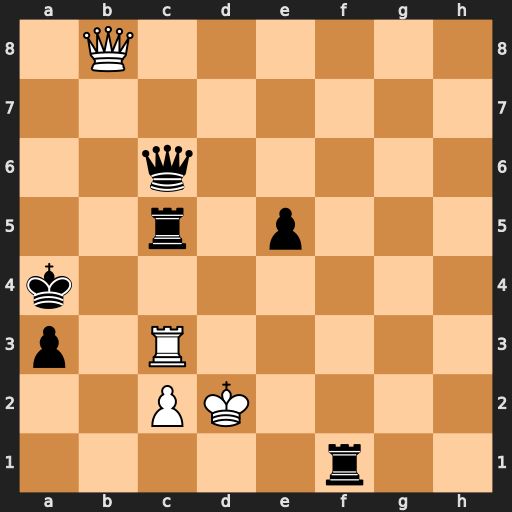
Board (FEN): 1Q6/8/2q5/2r1p3/k7/p1R5/2PK4/5r2
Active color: w
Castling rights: -
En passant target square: -
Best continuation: Rxa3+ Kxa3 Qb3#